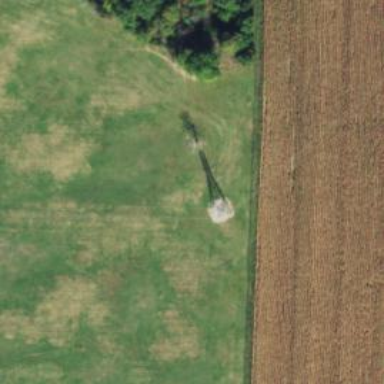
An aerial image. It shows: Lattice structure tower used for power transmission.